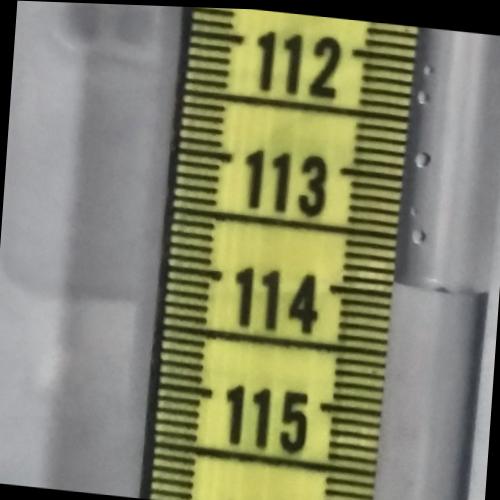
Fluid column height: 113.9 cm